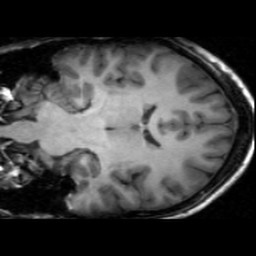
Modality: T1w
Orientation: coronal
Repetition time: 0.008948 s
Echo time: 0.001784 s